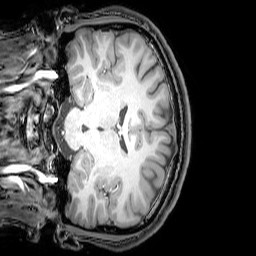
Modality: T1w
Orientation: coronal
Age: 21
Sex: male
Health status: healthy
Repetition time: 0.081 s
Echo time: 0.037 s